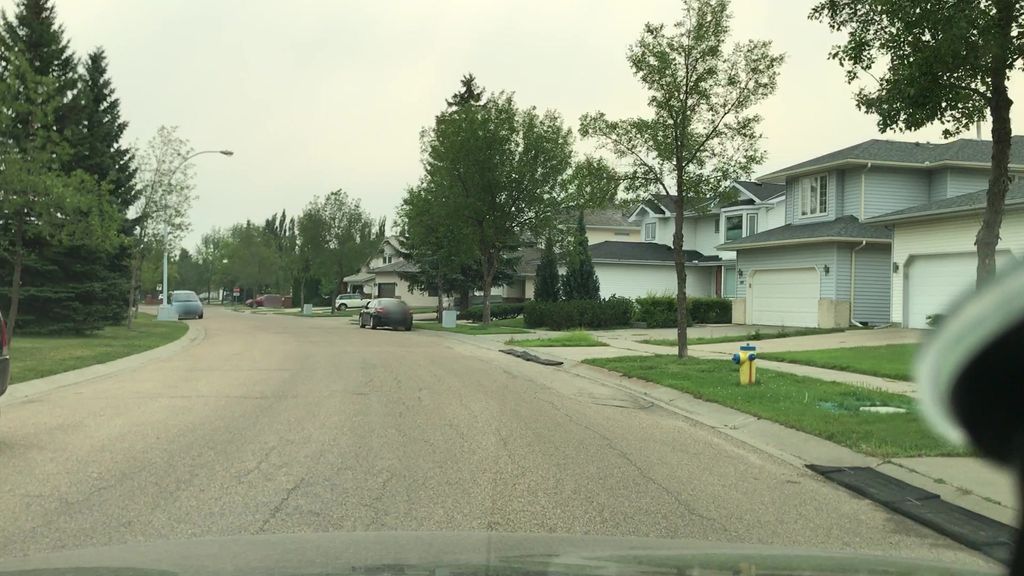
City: edmonton